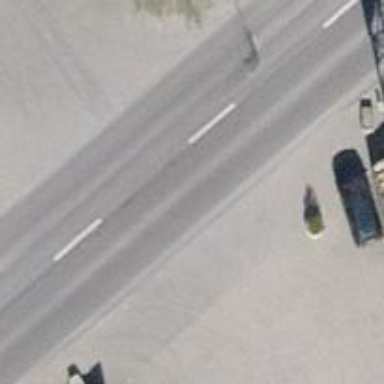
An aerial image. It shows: Asphalt sidewalk.